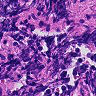
Metastatic tissue present: no